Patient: sex M, age 76
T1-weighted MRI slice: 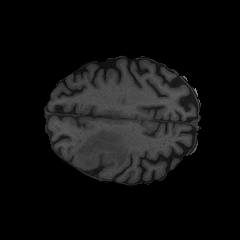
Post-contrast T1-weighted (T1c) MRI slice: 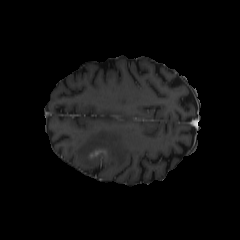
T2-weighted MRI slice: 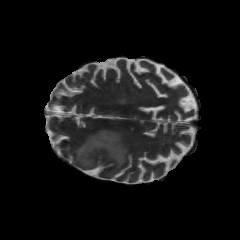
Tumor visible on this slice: yes
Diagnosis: Glioblastoma, IDH-wildtype
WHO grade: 4